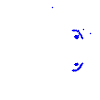
Particle: kaon